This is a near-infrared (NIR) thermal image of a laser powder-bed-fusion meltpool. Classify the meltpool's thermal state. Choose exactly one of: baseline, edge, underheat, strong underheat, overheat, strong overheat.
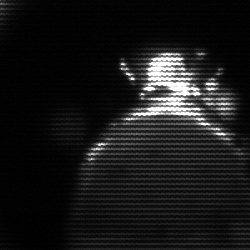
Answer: baseline